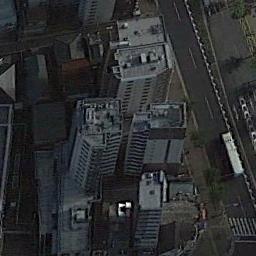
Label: commercial_area